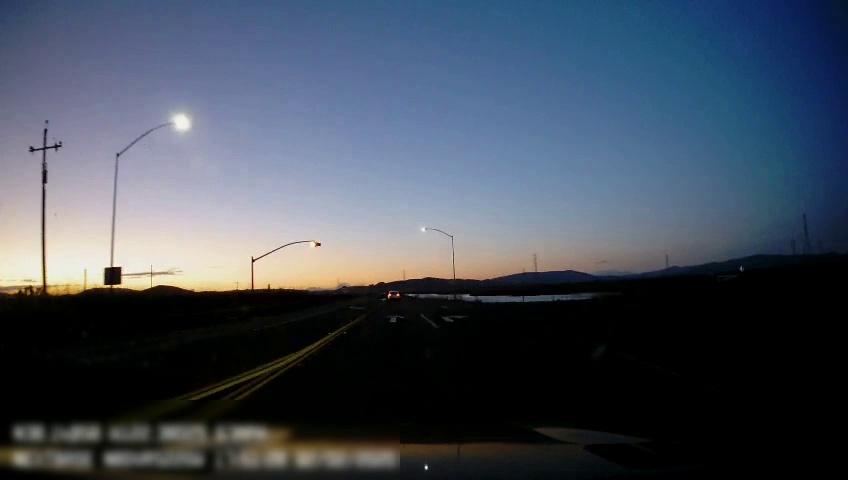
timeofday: Dusk/Dawn/Twilight
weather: Sunny
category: Drivable Space
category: Vehicles | Car
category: Lanes | Current Lane
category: Lanes | Alternate Lane
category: Lanes | Alternate Lane
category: Lanes | Current Lane